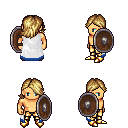
a pixel art fantasy rpg character, male body template, human, tanned skin, white trimmed cape, gold greaves, blonde swoop hairstyle, gold boots, shield, four views (front, back, left, right), 2x2 character sprite sheet, small pixel art, hard edges, no anti-aliasing